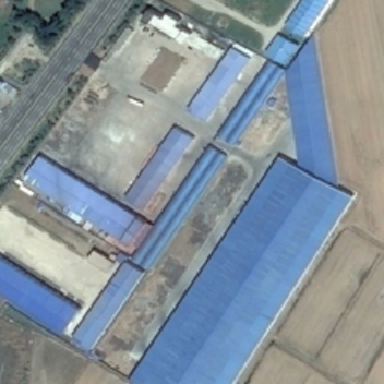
A group of factory buildings on a blue roof lie between the road and farmland .